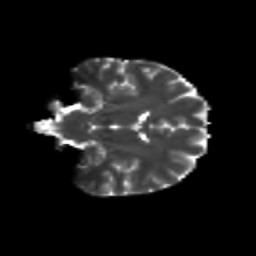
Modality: T2w
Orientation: coronal
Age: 24
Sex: female
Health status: healthy
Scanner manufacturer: siemens
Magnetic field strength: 3 T
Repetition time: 8.6 s
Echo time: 0.095 s